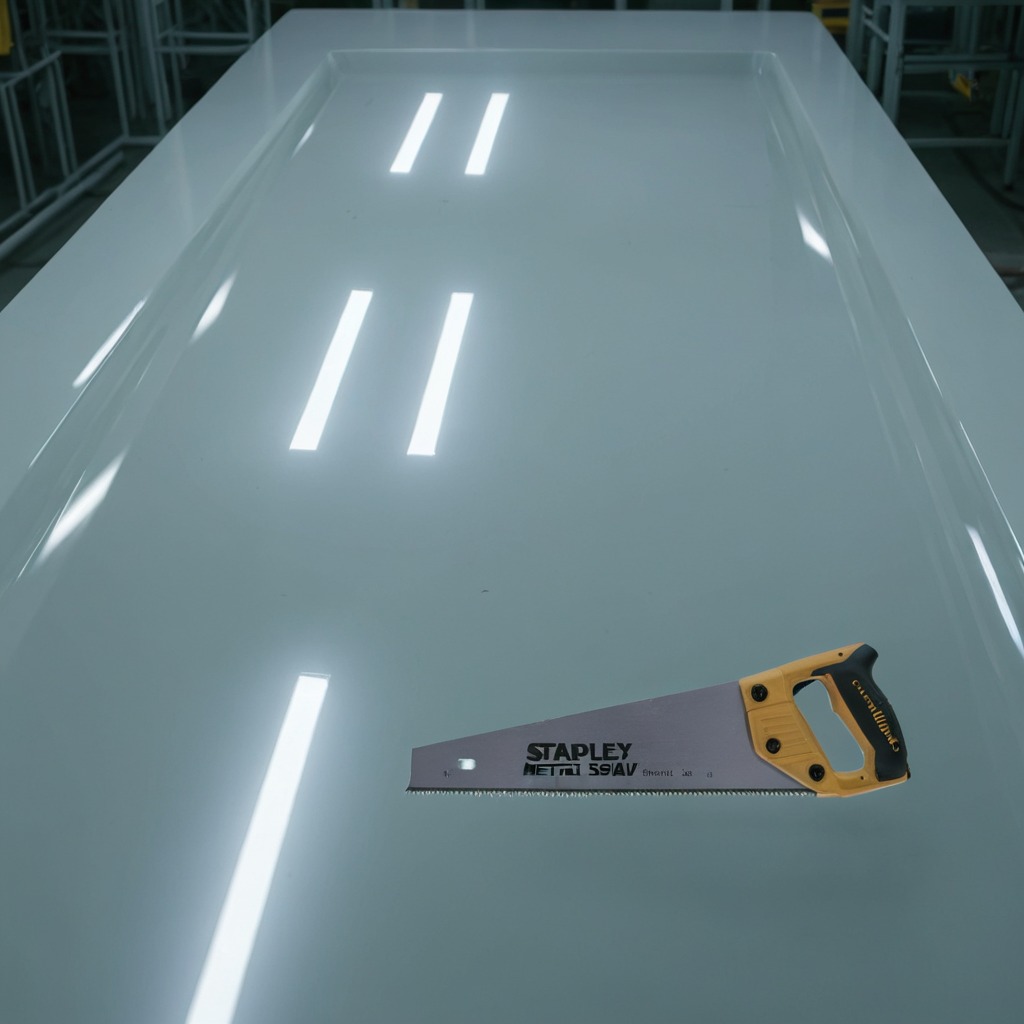
A metal saw is lying on the table in the ship maintenance bay.